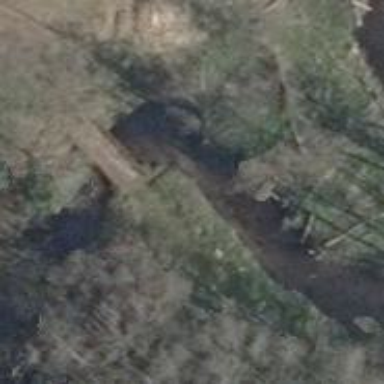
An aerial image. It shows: Culvert tunnel.